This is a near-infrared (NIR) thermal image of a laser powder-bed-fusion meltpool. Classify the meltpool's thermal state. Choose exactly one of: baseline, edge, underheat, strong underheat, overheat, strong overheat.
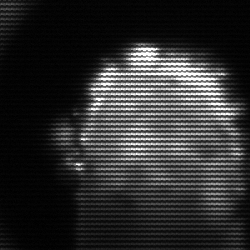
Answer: baseline